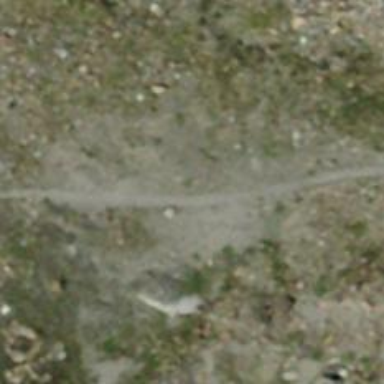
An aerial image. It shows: Path.